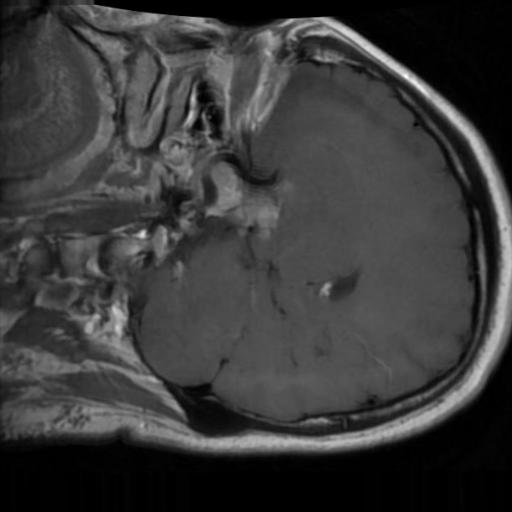
Label: brain_tumor